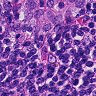
Metastatic tissue present: yes